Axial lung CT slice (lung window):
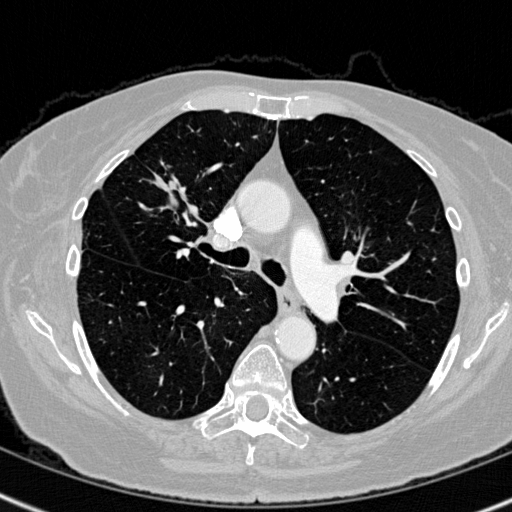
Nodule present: no